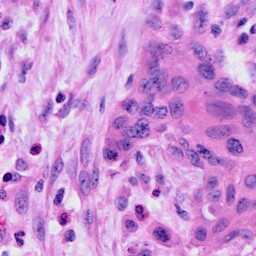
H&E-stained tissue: Cervix